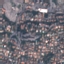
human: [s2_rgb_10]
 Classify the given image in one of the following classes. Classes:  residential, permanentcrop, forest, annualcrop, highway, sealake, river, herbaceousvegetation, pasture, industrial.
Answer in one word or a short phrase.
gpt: Residential